Aerial crown-view tile of a tropical tree (Barro Colorado Island, Panama), acquired 20250512:
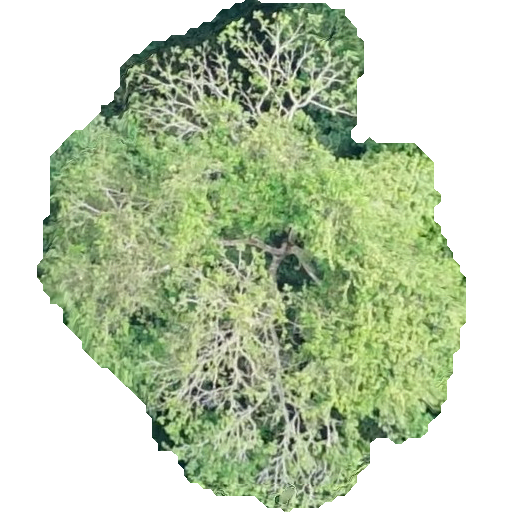
Species: Zanthoxylum ekmanii
GBIF accepted scientific name: Zanthoxylum ekmanii
Crown area: 219.216 m²